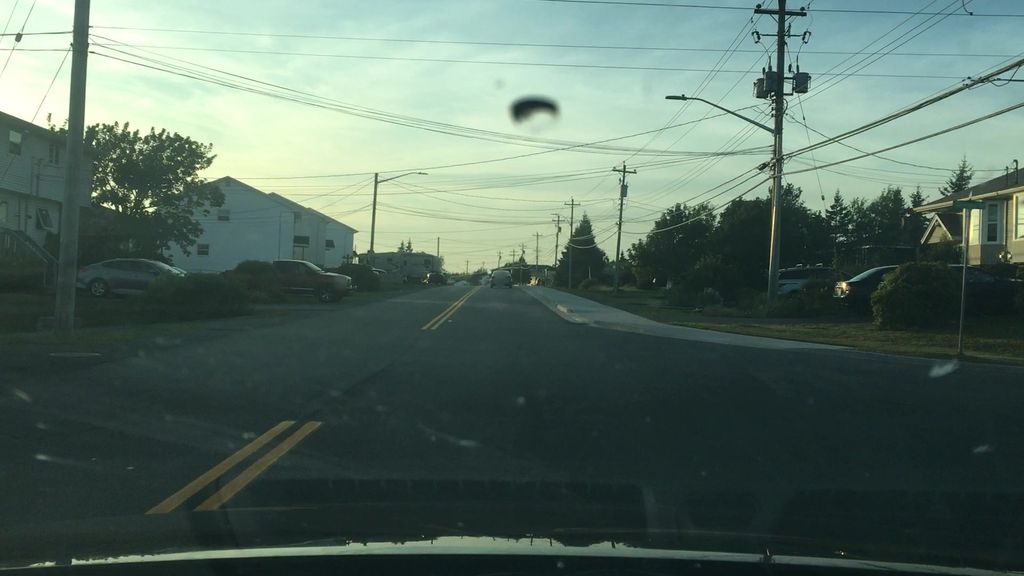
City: halifax